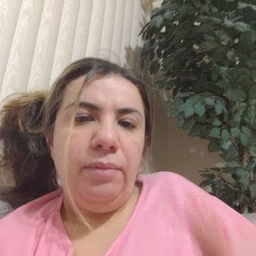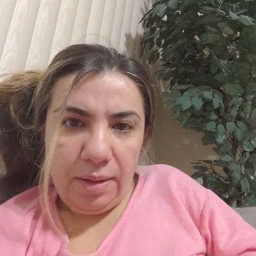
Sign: hide